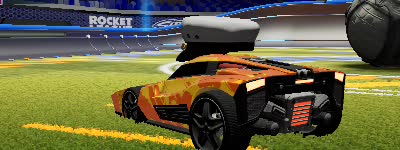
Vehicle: breakout